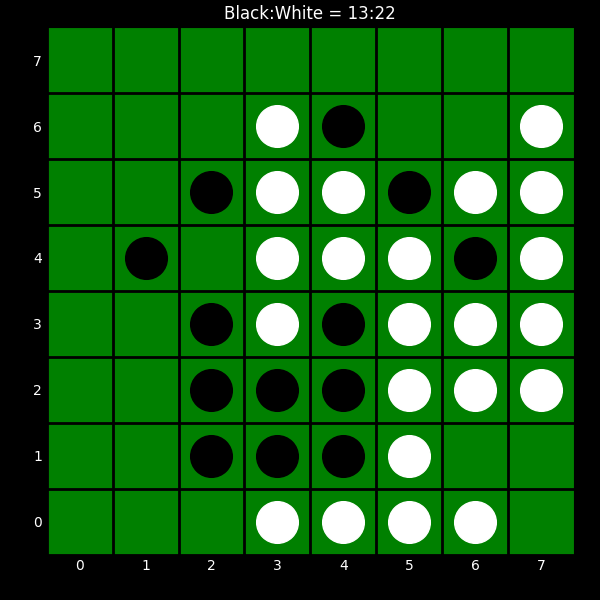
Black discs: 13
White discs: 22